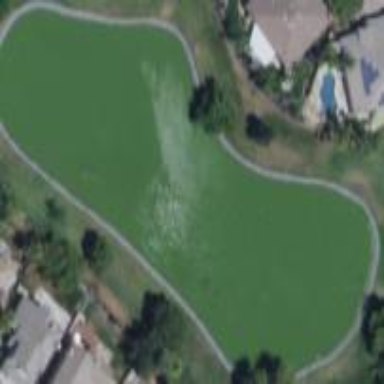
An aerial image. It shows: Water hazard on golf course.